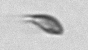
Label: Cryptophyta